Question: I tried using
'''
SELECT segment_name, (select num_rows from all_tables
where tablespace_name='TPCHR'), blocks, extends, bytes
from dba_segments where tablespace_name='TPCHR'
'''
but i am getting single-row subquery returns more than one row.

Not sure what I am doing wrong, I am trying to select the require columns in a table.
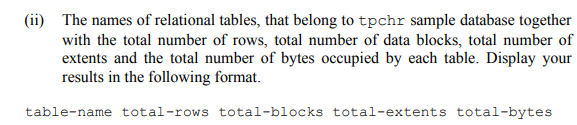
Answer: Just join the tables:
'''
SELECT segs.segment_name, tbls.num_rows, segs.blocks, segs.extents, segs.bytes
FROM dba_segments segs
INNER JOIN all_tables tbls ON segs.segment_name = tbls.table_name
WHERE segs.owner = 'TPCHR'
AND segs.segment_type = 'TABLE';
'''